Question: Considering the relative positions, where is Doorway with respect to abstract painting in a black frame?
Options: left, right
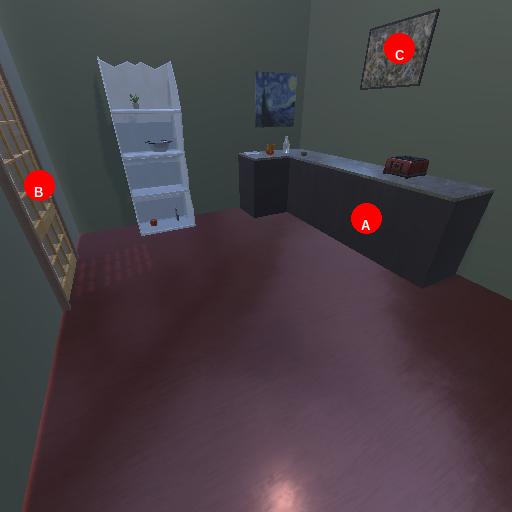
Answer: left